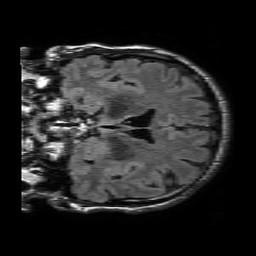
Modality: FLAIR
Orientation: coronal
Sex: male
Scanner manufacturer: philips
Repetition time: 11 s
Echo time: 0.125 s